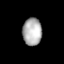
Tissue: lung
Cell type: Endothelial cells
Senescence score: 0.6891
Nuclear area (px): 515
Mean DAPI intensity: 175.645